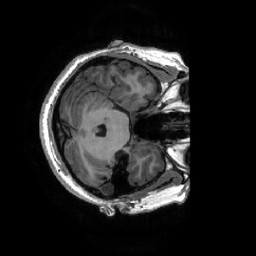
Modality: T1w
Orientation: axial
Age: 30
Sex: female
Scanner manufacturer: ge
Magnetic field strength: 3 T
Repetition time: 0.0073 s
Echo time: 0.003 s